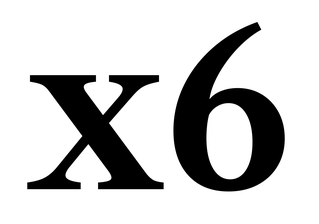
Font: LibreCaslonText_SemiBold